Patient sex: M
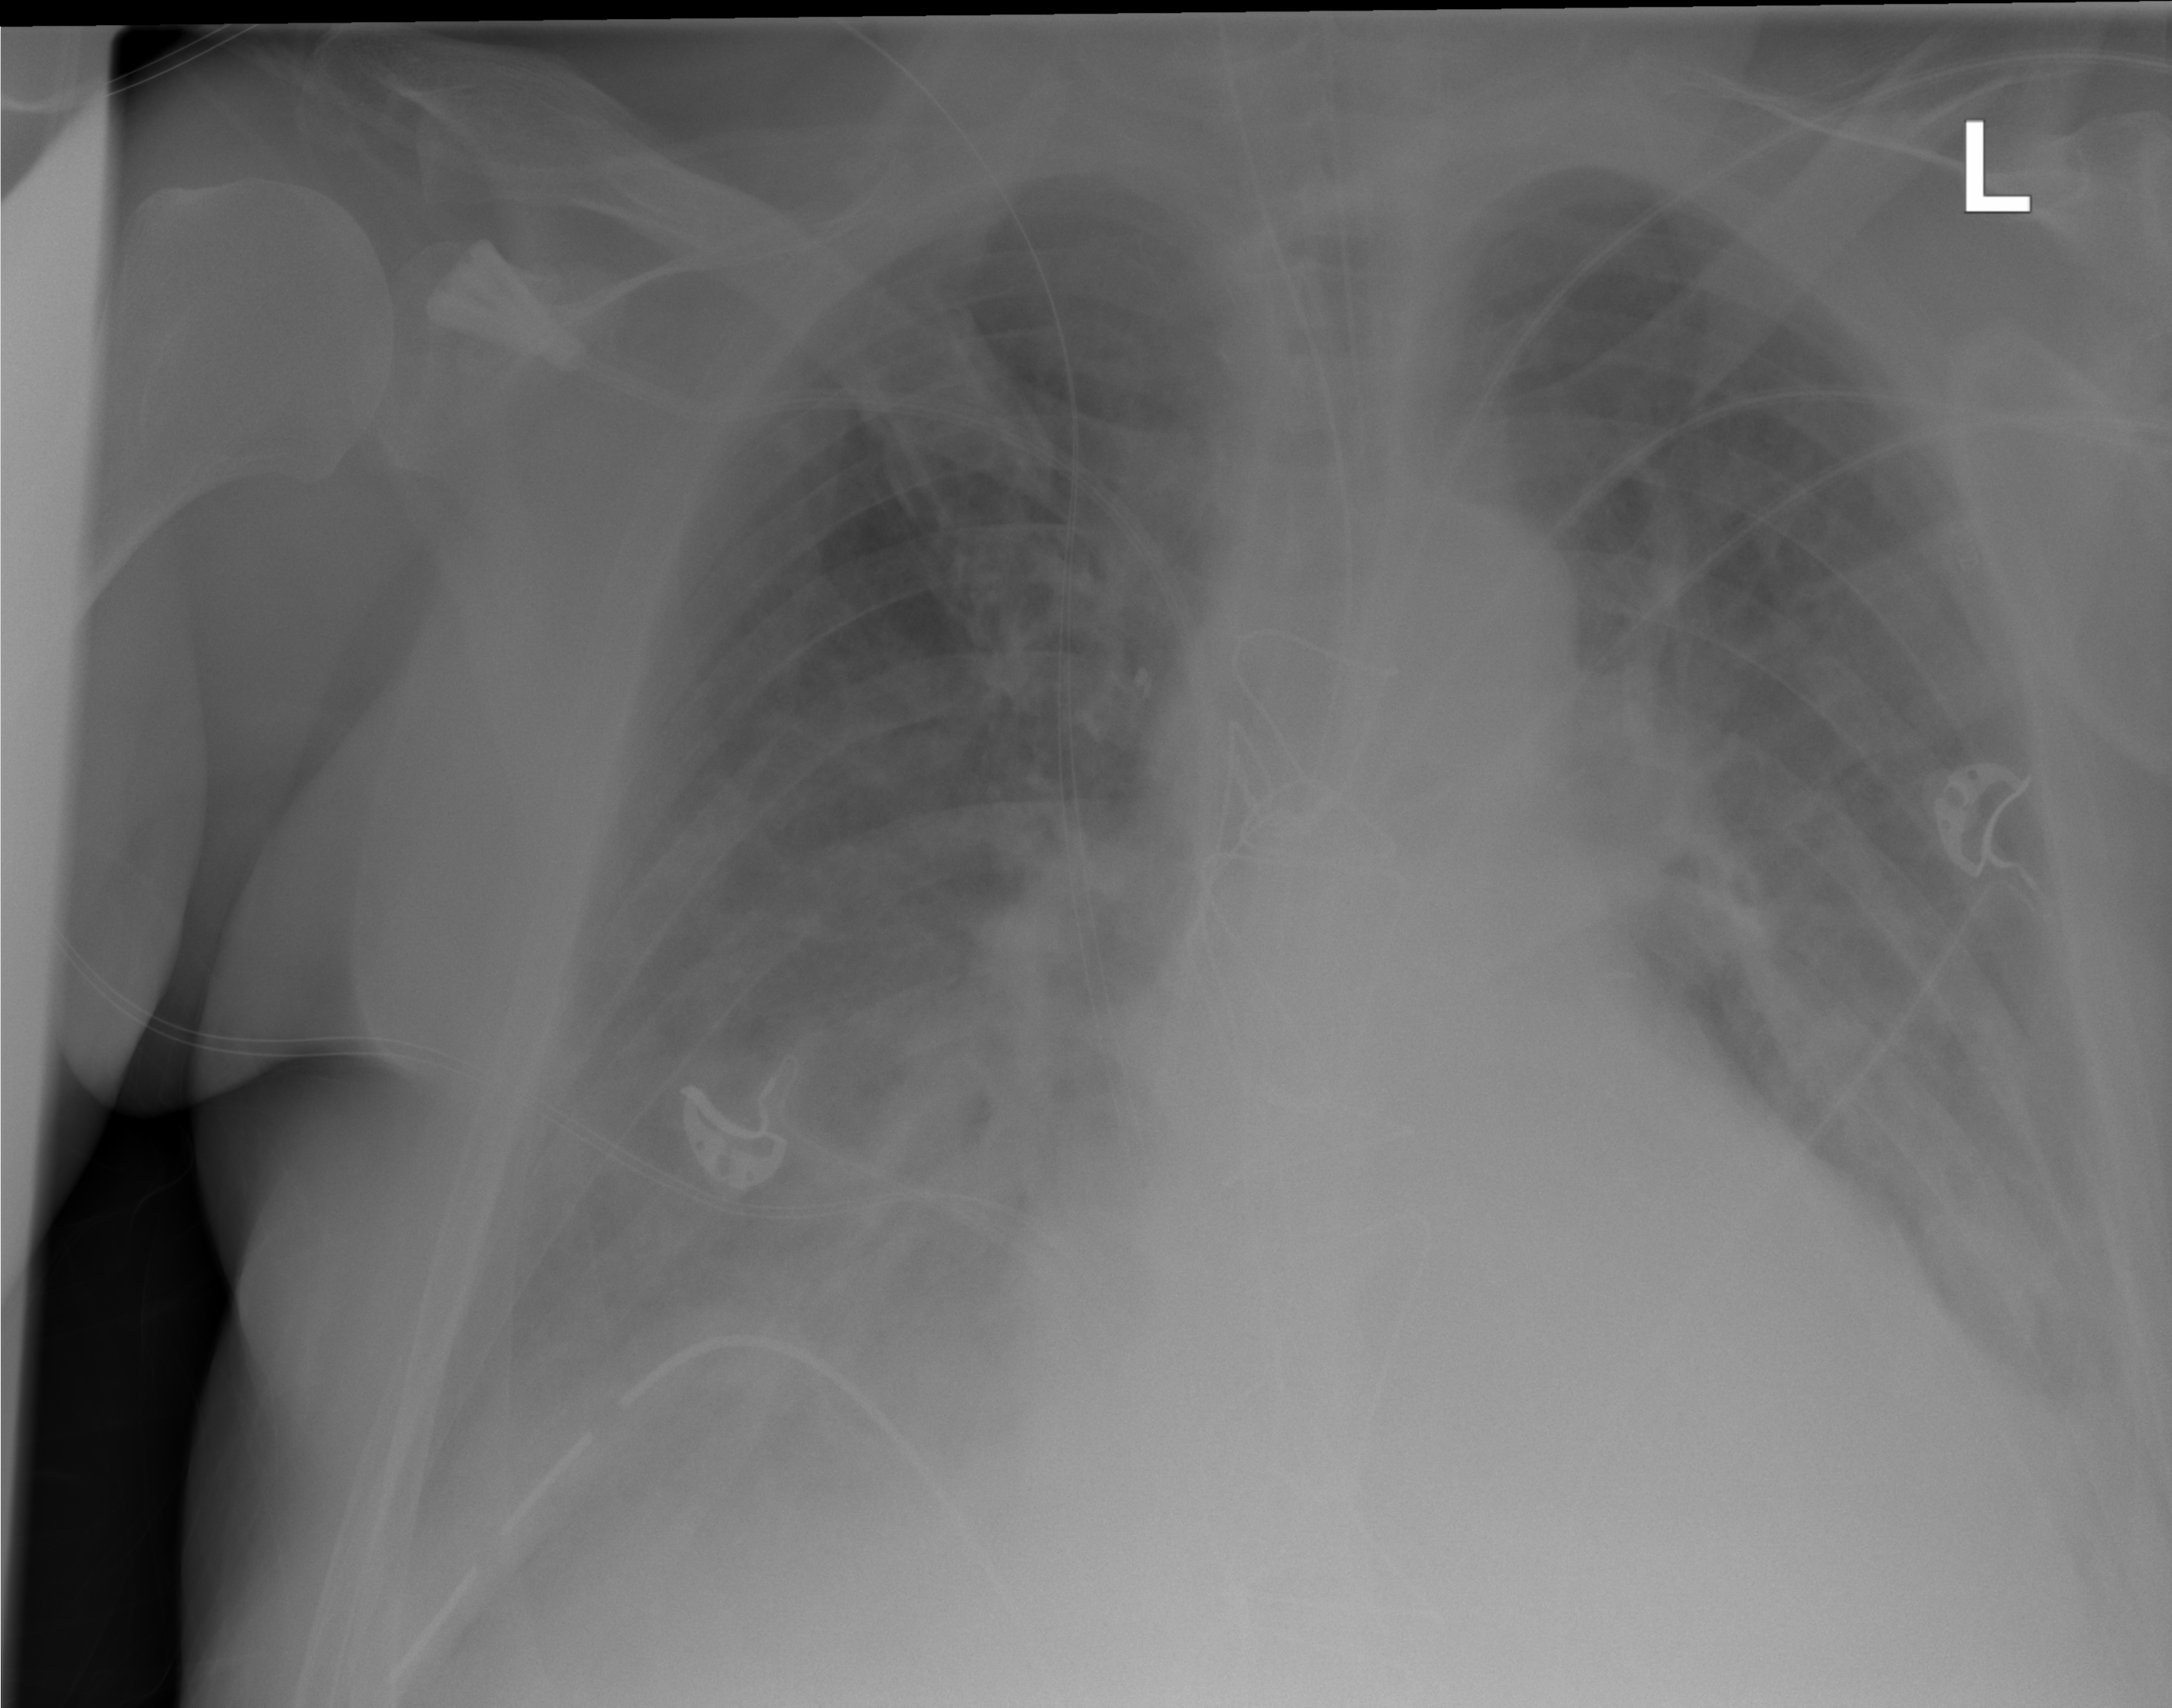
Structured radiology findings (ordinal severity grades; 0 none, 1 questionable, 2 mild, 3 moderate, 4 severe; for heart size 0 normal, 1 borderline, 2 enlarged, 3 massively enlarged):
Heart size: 2
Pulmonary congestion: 2
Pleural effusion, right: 2
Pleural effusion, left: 2
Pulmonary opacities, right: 3
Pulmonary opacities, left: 1
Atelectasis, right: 2
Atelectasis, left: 2